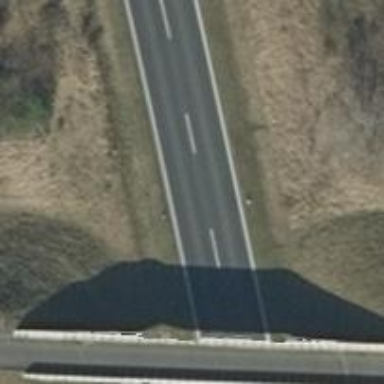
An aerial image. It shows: Asphalt motorway of trunk classification.